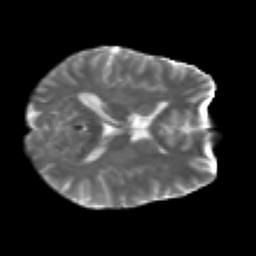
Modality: T2w
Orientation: axial
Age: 28
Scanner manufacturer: siemens
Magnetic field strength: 3 T
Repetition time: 2.2 s
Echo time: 0.084 s